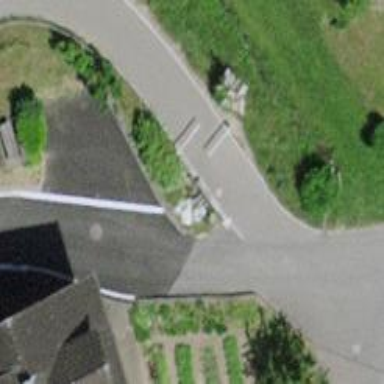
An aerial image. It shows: Kissing gate.